Question: I want to output a wstring to the output window (I hope that is what it is called in English).

But it does not do that.
Does anybody see where I went wrong?
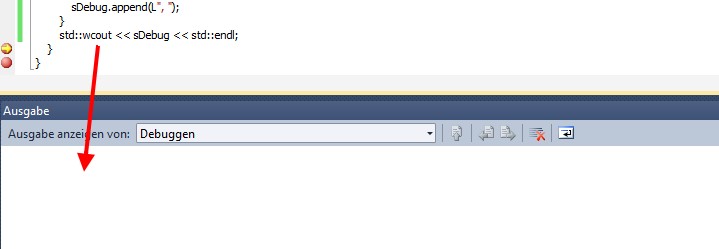
Answer: You may want to try using <URL>.
In Unicode build, which has been the default since VS2005, 'OutputDebugString()' expands to 'OutputDebugStringW()' (i.e. the UTF-16 version of the API, while the ANSI version is 'OutputDebugStringA()').
Since 'OutputDebugString[W]' expects a , you can use 'std::wstring::c_str()' method to pass the content of the 'std::wstring' to the aforementioned API:
'''
// std::wstring sDebug
....
OutputDebugString( sDebug.c_str() ); // (is OutputDebugStringW() in Unicode builds)
'''